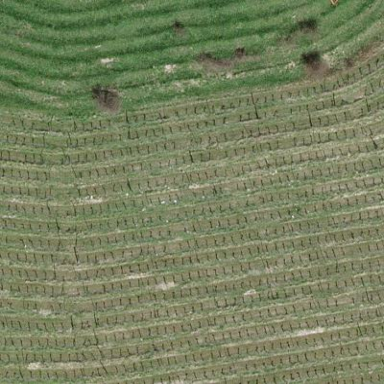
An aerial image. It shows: Vineyard.